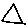
Label: triangle